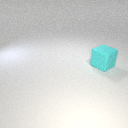
large cyan rubber cube